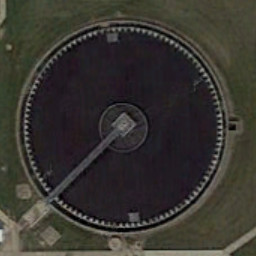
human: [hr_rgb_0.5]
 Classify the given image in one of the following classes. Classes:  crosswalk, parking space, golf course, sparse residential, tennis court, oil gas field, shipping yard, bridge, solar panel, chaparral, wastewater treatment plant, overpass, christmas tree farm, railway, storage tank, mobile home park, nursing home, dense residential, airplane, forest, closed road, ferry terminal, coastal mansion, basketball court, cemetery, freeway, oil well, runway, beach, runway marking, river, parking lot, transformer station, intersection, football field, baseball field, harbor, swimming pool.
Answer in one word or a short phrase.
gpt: wastewater treatment plant